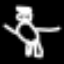
Label: angel